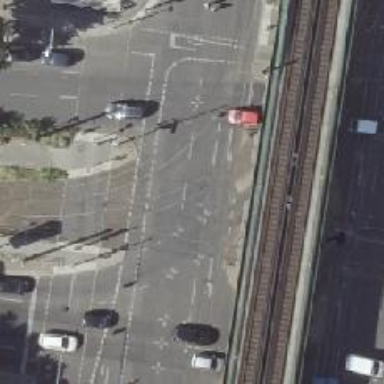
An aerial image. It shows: Tram level crossing on the railway.